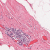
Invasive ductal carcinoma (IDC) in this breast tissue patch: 0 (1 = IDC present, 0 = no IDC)